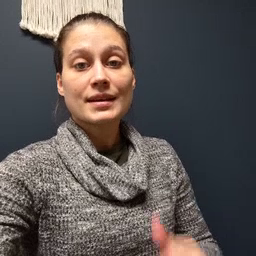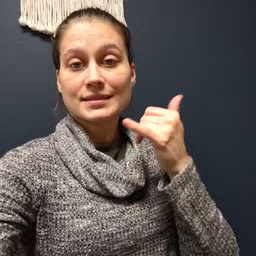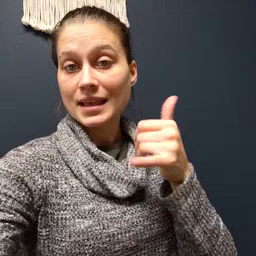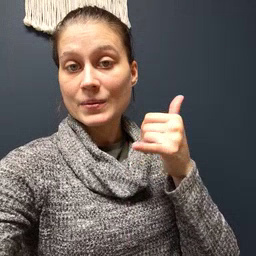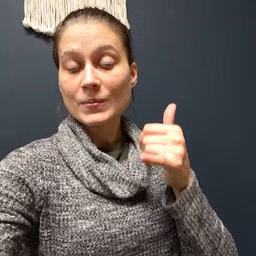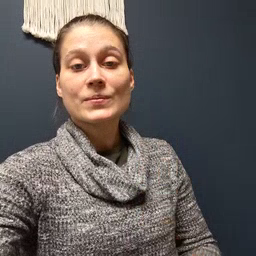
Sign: yellow